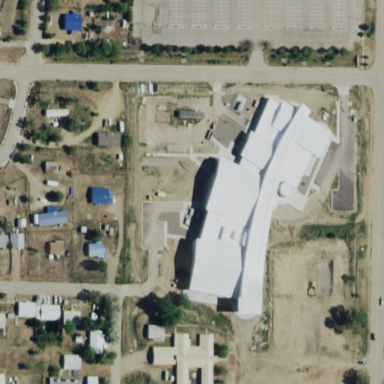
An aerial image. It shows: Public building used as community center.